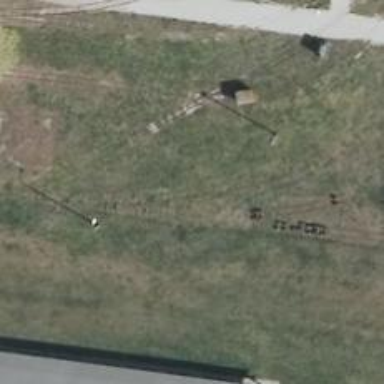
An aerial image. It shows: Preserved narrow gauge railway.